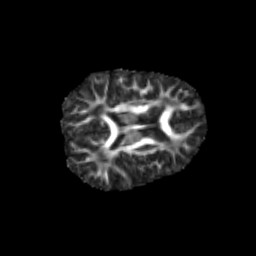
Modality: FA
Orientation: axial
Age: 7
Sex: male
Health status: healthy